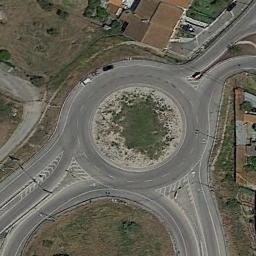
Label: roundabout